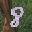
Label: 8